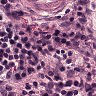
Metastatic tissue present: yes